The plot shows how the frequency content of a bearing vibration signal evolves over time (STFT spectrogram). Determine the bearing's health state. Answer with exactly one of: normal, inner_race, outer_race, ball.
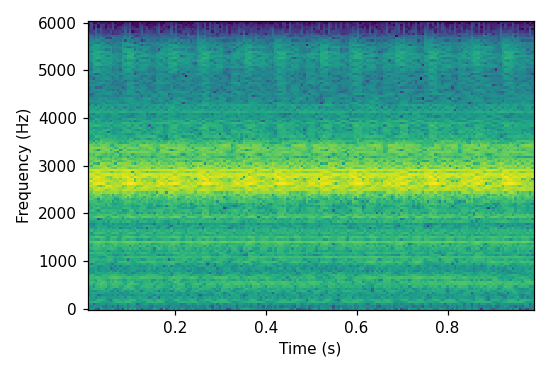
Answer: outer_race